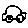
Label: car